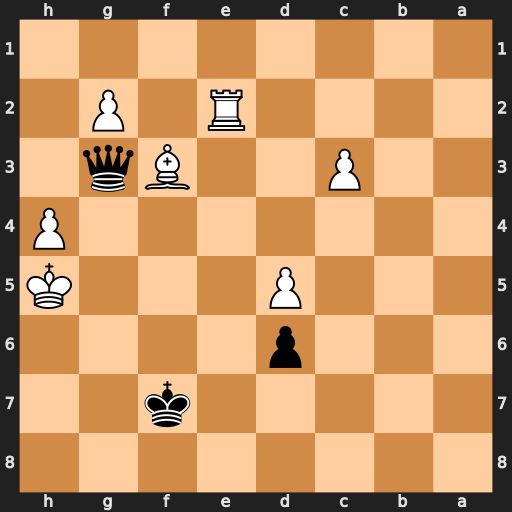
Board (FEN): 8/5k2/3p4/3P3K/7P/2P2Bq1/4R1P1/8
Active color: b
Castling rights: -
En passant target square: -
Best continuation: Qg6#